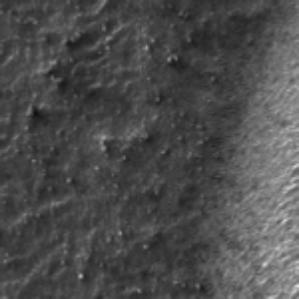
Label: frost